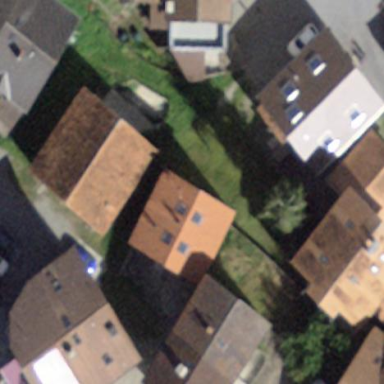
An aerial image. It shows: Simple house.